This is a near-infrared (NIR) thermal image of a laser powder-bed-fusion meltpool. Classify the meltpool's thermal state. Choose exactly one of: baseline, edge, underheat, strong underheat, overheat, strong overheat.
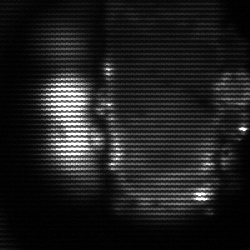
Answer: strong underheat